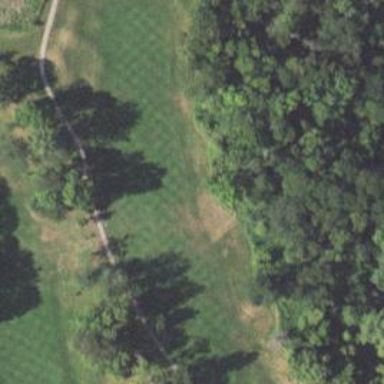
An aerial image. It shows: View of golf hole.